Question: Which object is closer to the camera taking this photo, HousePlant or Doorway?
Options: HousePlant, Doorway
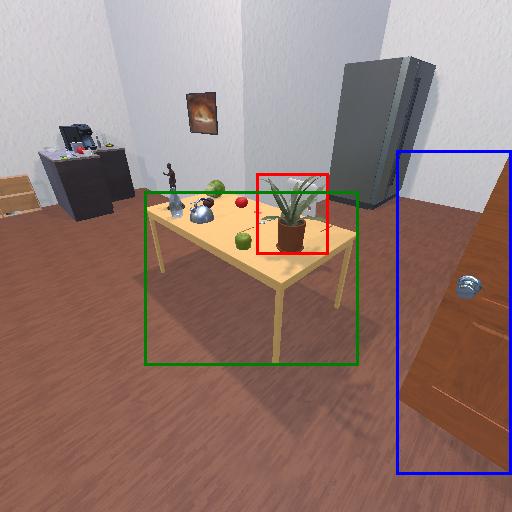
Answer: HousePlant